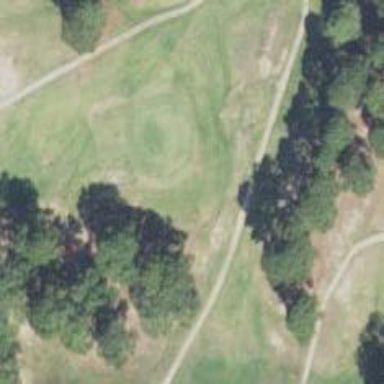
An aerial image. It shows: Golf hole.